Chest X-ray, AP view. Patient: 21 years old, sex M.
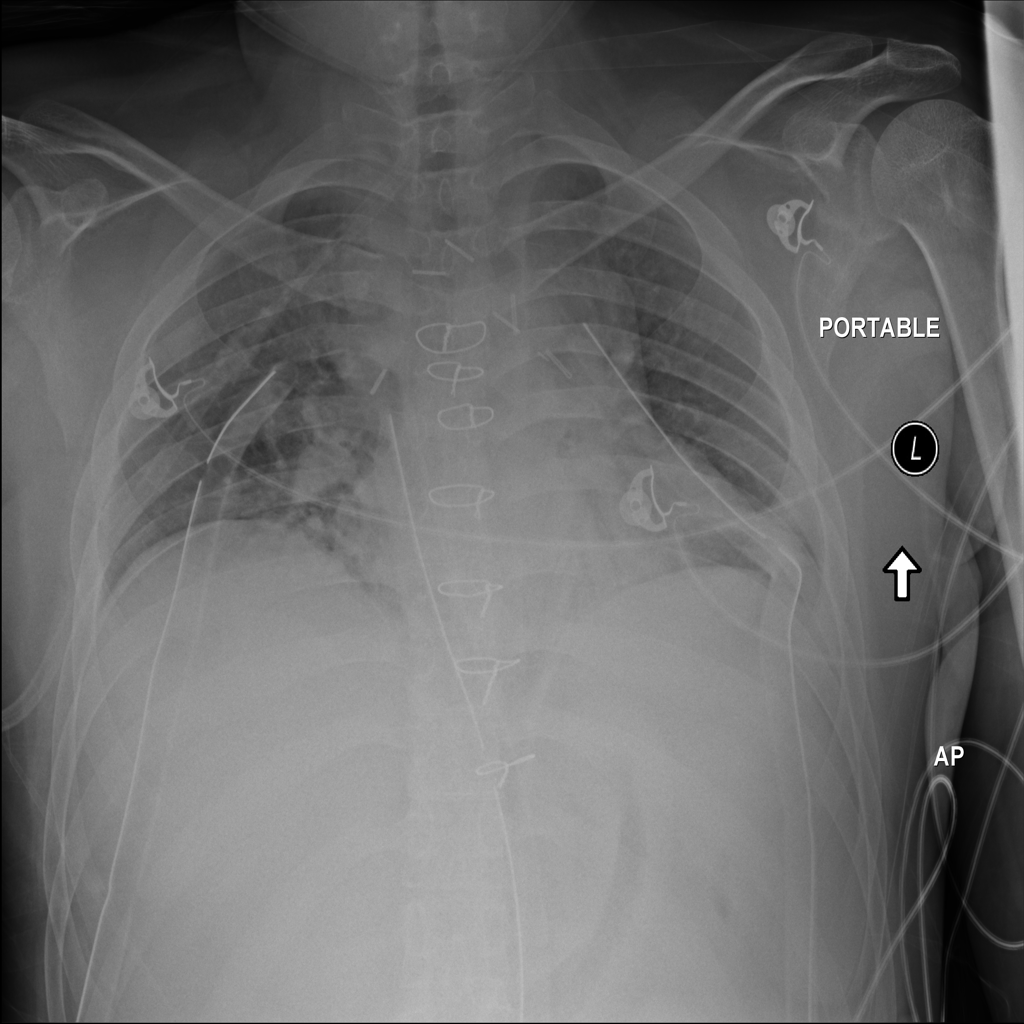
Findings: No Finding